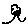
Label: tree